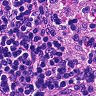
Metastatic tissue present: no